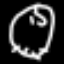
Label: clock